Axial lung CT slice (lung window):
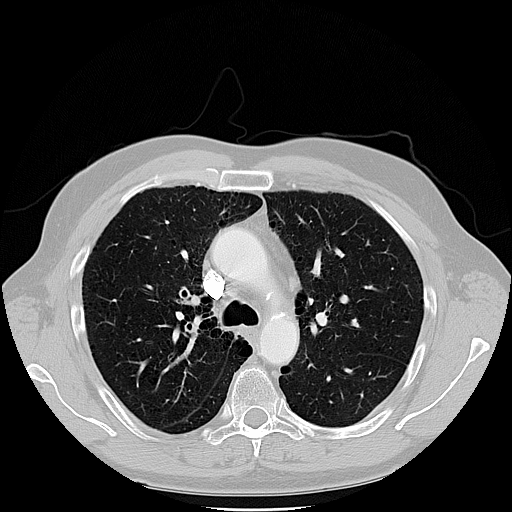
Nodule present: no